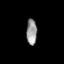
Tissue: lung
Cell type: Myeloid cells
Senescence score: 0.2322
Nuclear area (px): 267
Mean DAPI intensity: 150.071